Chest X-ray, PA view. Patient: 27 years old, sex M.
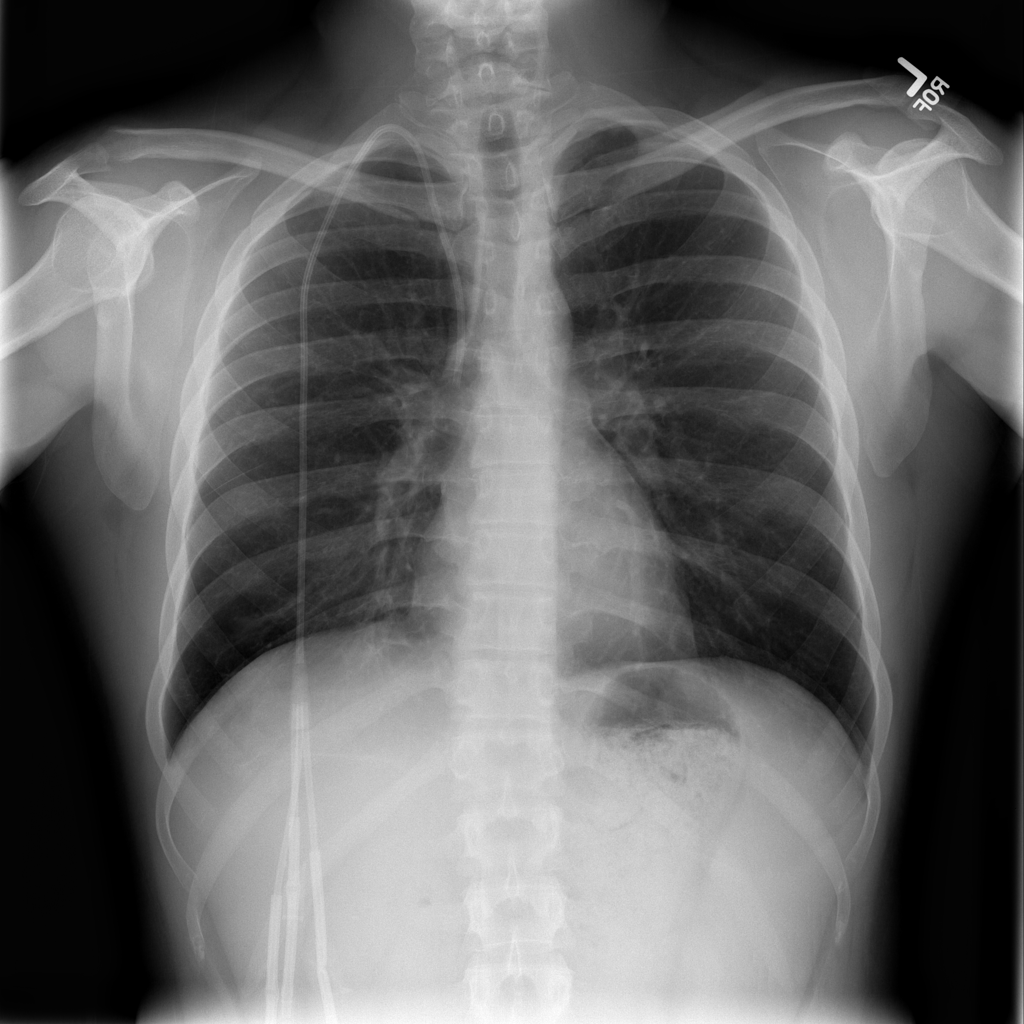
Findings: No Finding